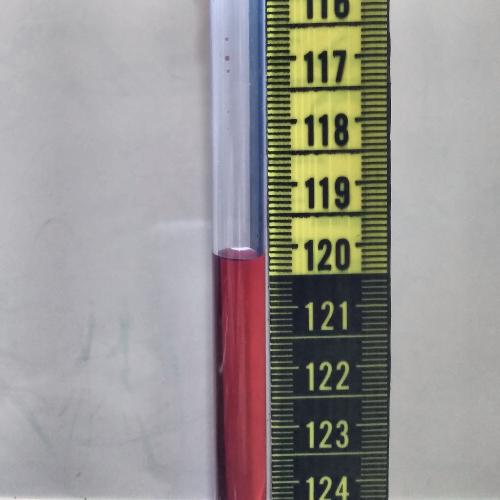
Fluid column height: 120.2 cm